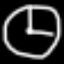
Label: clock